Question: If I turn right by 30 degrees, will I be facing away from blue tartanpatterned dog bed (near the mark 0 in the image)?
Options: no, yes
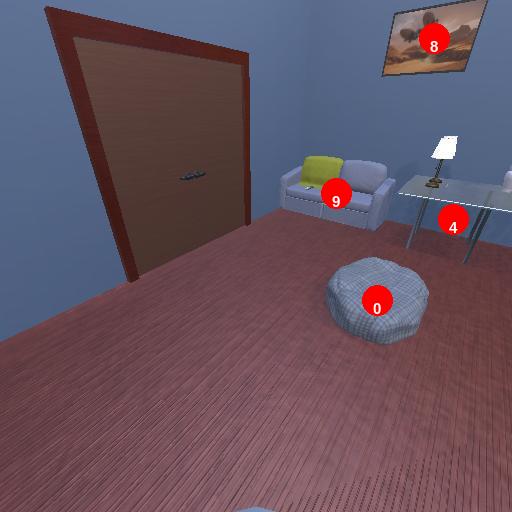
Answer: no